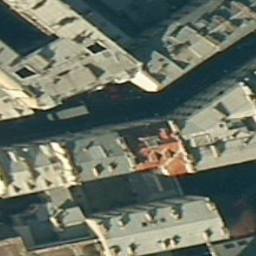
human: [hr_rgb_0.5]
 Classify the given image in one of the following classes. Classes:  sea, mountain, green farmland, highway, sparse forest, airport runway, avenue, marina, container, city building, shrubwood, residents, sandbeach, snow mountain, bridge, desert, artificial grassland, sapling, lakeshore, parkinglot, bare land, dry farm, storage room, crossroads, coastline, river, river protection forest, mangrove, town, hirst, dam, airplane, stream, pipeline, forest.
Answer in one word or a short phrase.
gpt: city building